Question: So I have this modal that I would like to automatically scroll down to the chart area when you click on calculate button. I have this code:
'''
$('#budgetCalModal').animate({
scrollTop: $("#result").offset().top
}, 1000);
'''
But it does not seem to work. I am using bootstrap 3. Any clues?
PS: It should scroll when the modal is larger than the window height obviously.
Thanks

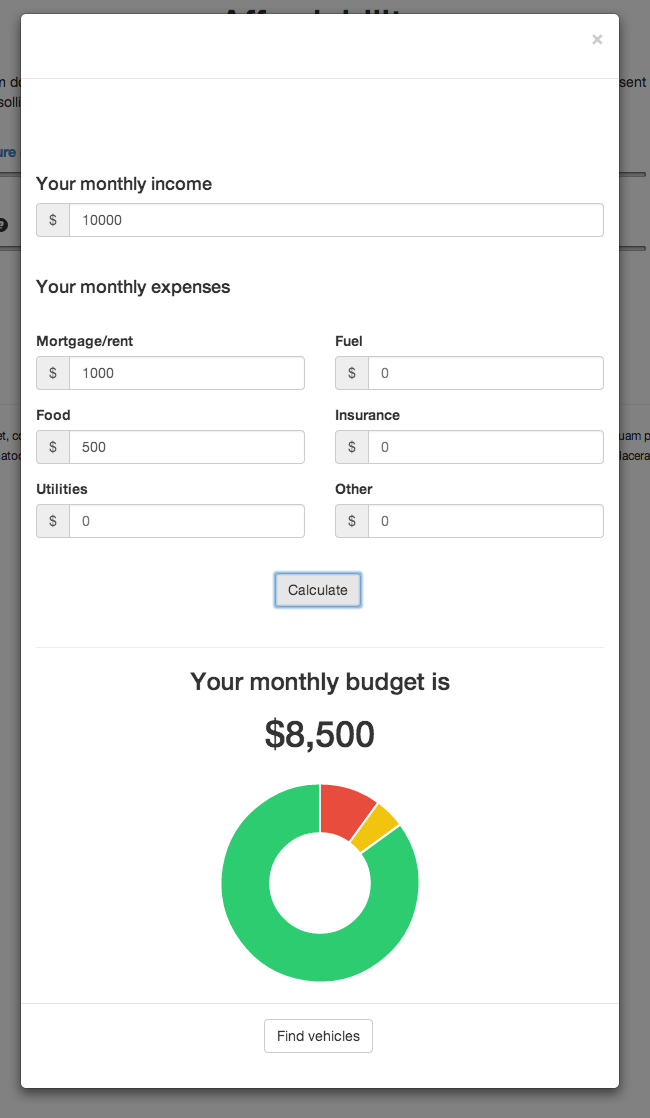
Answer: I don't know if this will solve your problem but here is a fiddle -<URL> that does what you want based on anchor tags within the modal window.
'''
<script>
$(function() {
$('a[href*=#]:not([href=#])').click(function() {
if (location.pathname.replace(/^\//,'') == this.pathname.replace(/^\//,'') && location.hostname == this.hostname) {
var target = $(this.hash);
target = target.length ? target : $('[name=' + this.hash.slice(1) +']');
if (target.length) {
$('.modal').animate({
scrollTop: target.offset().top
}, 1000);
return false;
}
}
});
});
</script>
'''